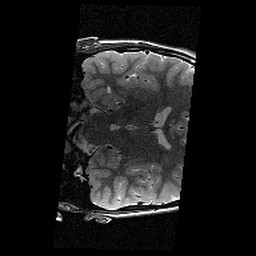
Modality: T2w
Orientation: coronal
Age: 11
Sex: male
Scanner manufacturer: siemens
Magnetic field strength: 3 T
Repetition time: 8.46 s
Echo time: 0.067 s